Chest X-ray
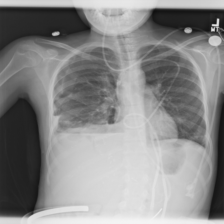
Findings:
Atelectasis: negative
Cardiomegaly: negative
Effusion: positive
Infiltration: negative
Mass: negative
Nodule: negative
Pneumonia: negative
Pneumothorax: negative
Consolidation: negative
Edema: negative
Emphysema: negative
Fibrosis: negative
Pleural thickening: negative
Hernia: negative